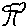
Label: tree